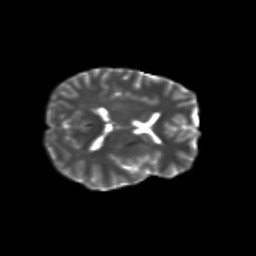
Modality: T2w
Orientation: axial
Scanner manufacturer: siemens
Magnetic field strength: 3 T
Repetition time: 9.2 s
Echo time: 0.084 s